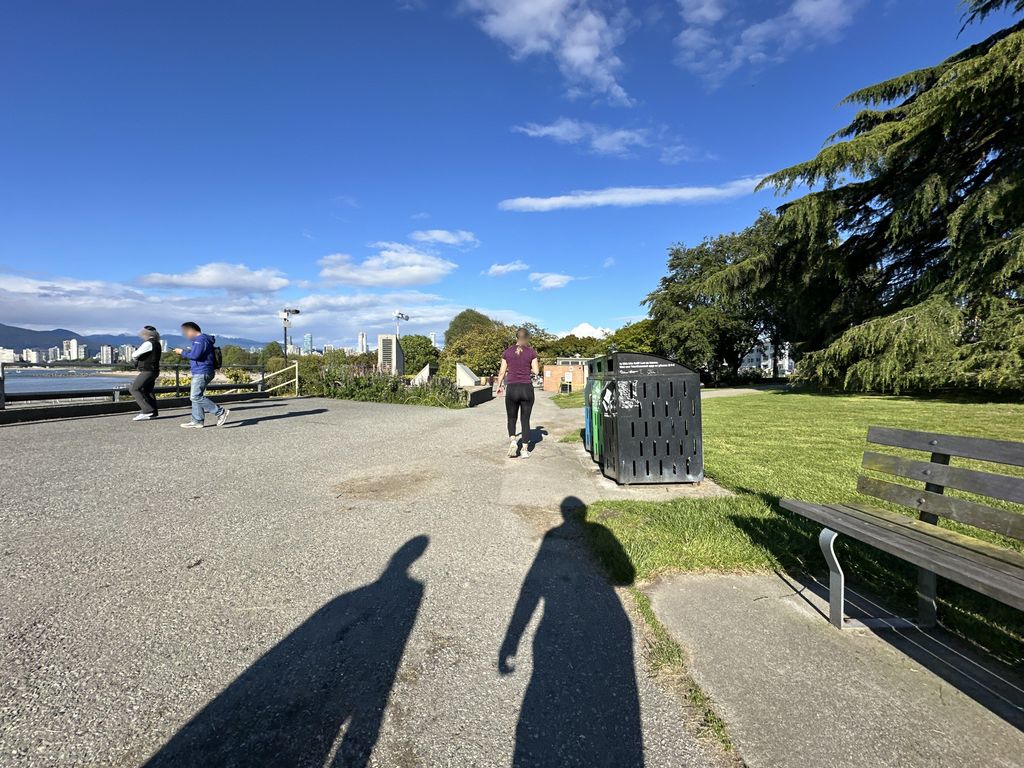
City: vancouver